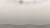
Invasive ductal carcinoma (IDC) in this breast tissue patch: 0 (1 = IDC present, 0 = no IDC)